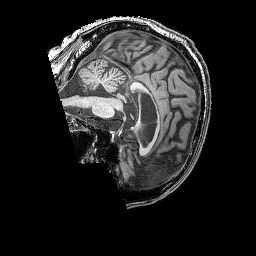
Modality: T1w
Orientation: sagittal
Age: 68
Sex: male
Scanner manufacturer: siemens
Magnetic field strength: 3 T
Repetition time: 2.25 s
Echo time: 0.00411 s